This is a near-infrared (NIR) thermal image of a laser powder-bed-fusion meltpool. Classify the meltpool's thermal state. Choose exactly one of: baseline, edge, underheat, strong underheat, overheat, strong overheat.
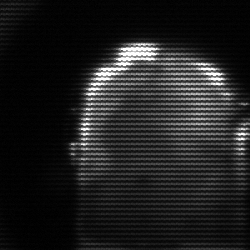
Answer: baseline